Interaction volume radius: 10 \u00c5
Interaction volume height: 15 \u00c5
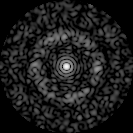
Disorder parameter: 0.8502